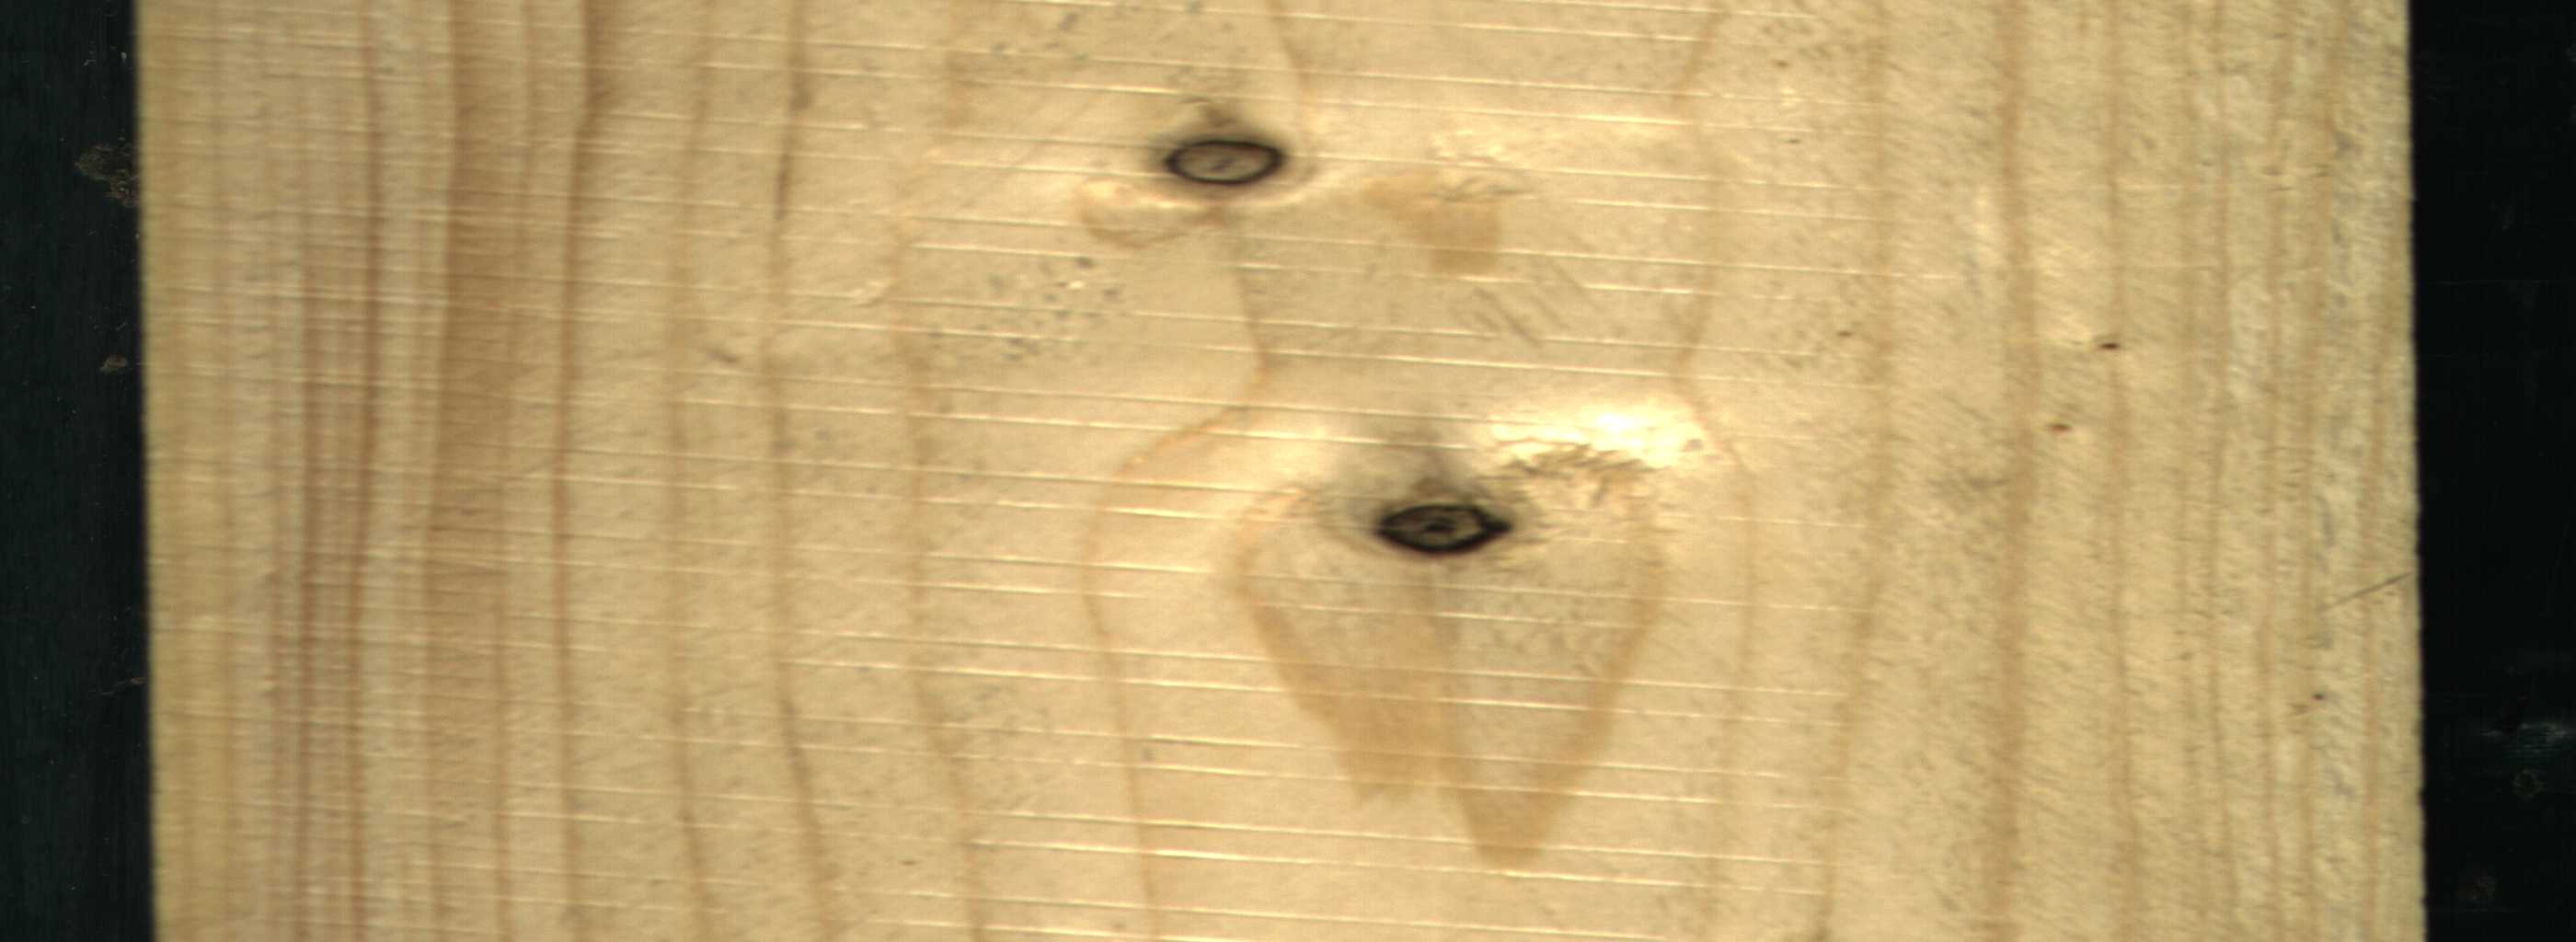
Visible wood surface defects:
Dead_Knot
Dead_Knot